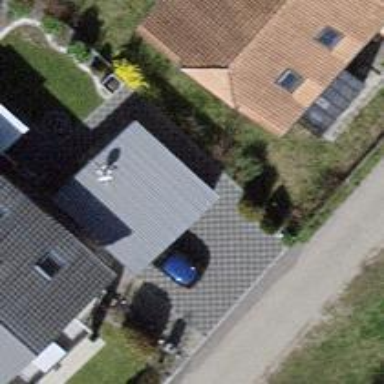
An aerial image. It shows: Garage.